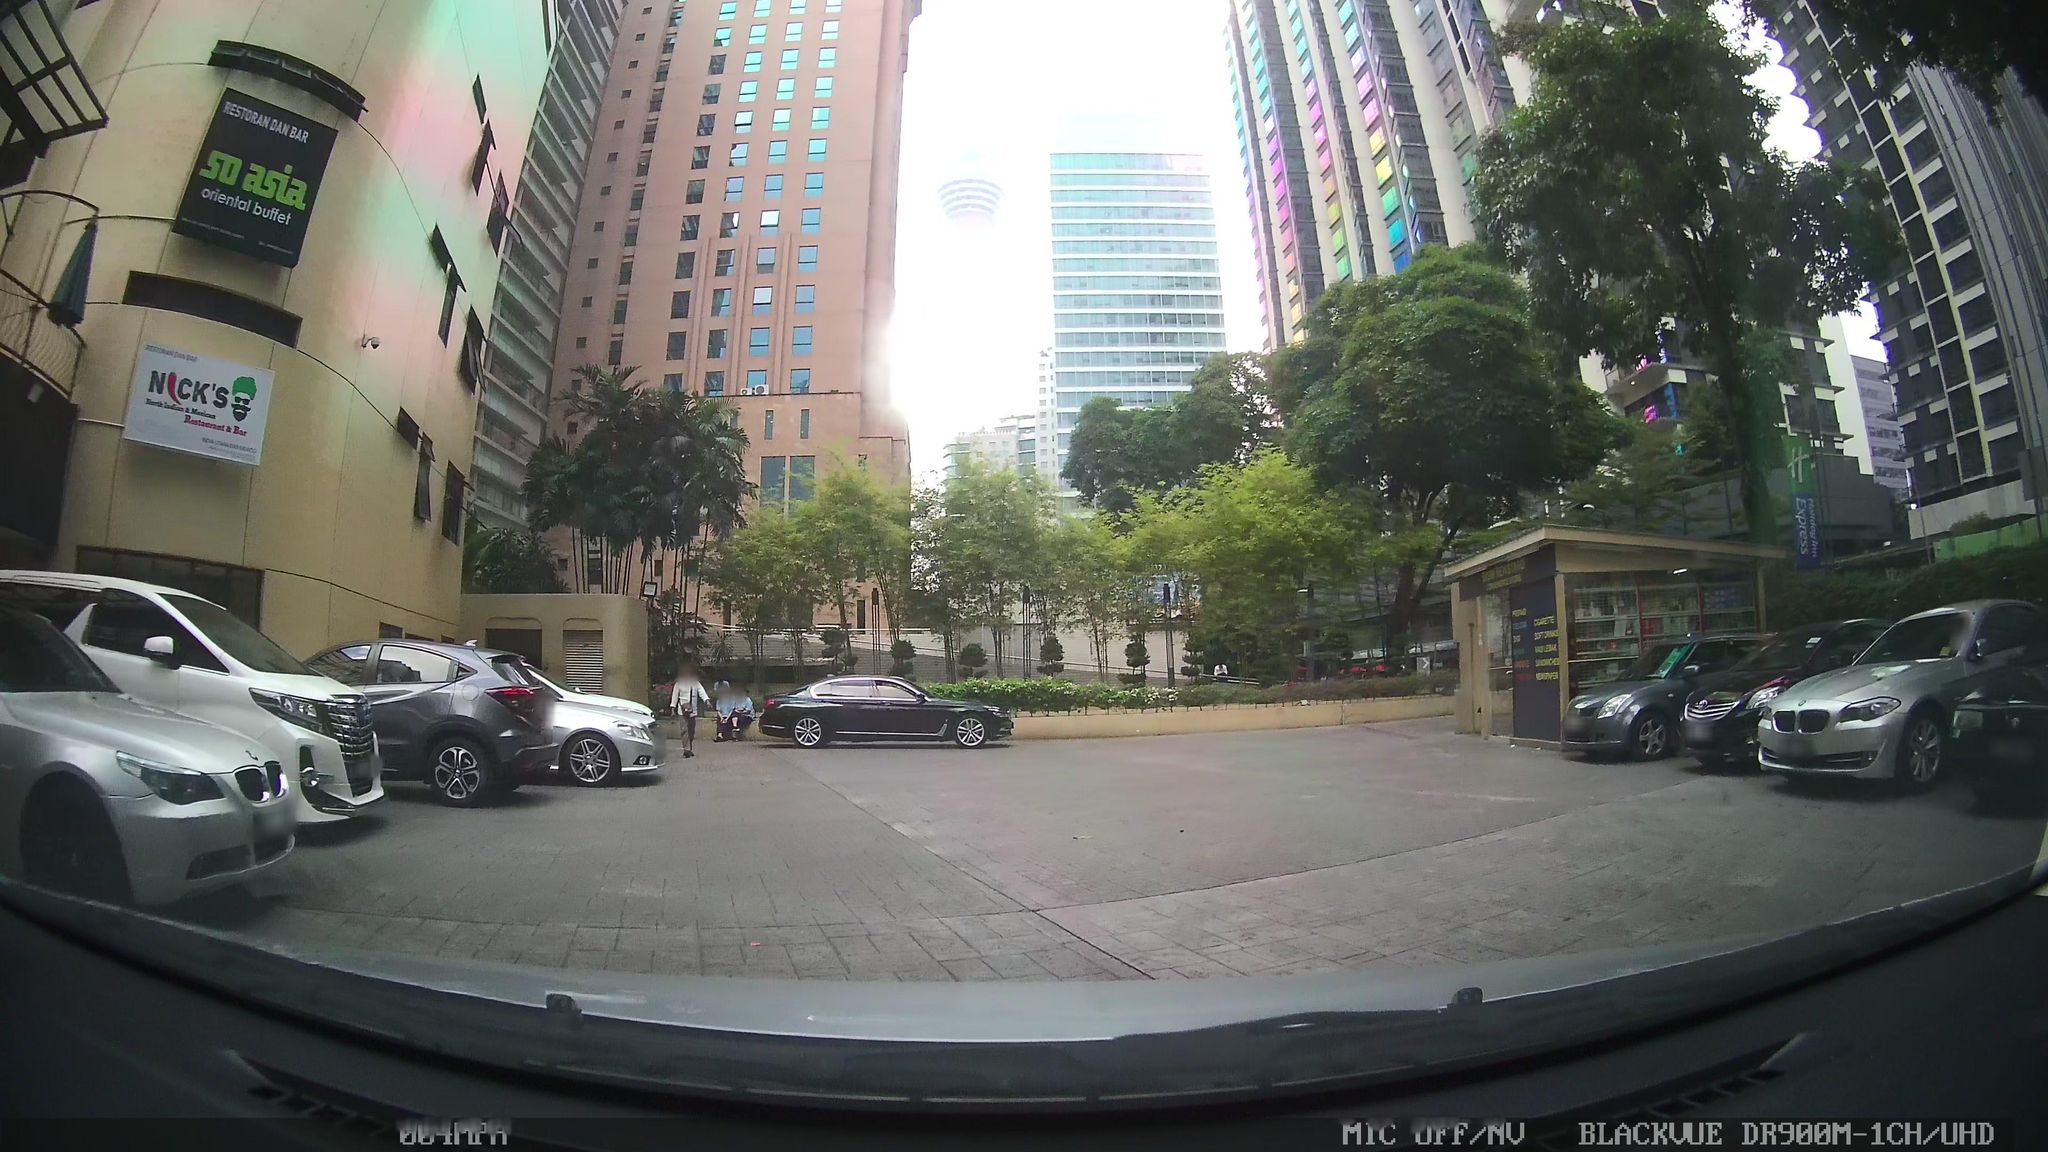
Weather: clear
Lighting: day
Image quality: good
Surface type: driving surface
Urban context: urban centre
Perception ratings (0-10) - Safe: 4.25, Lively: 8.86, Beautiful: 5.9, Boring: 1.61, Depressing: 2.26, Wealthy: 8.22